Question: Why do some images show blank/black? These images are fetched from the server by Picasso library.
This is the screen shot

'''
Picasso.with(getApplicationContext()).load(profileModel.getDoc_pic()).into(docPic);
'''
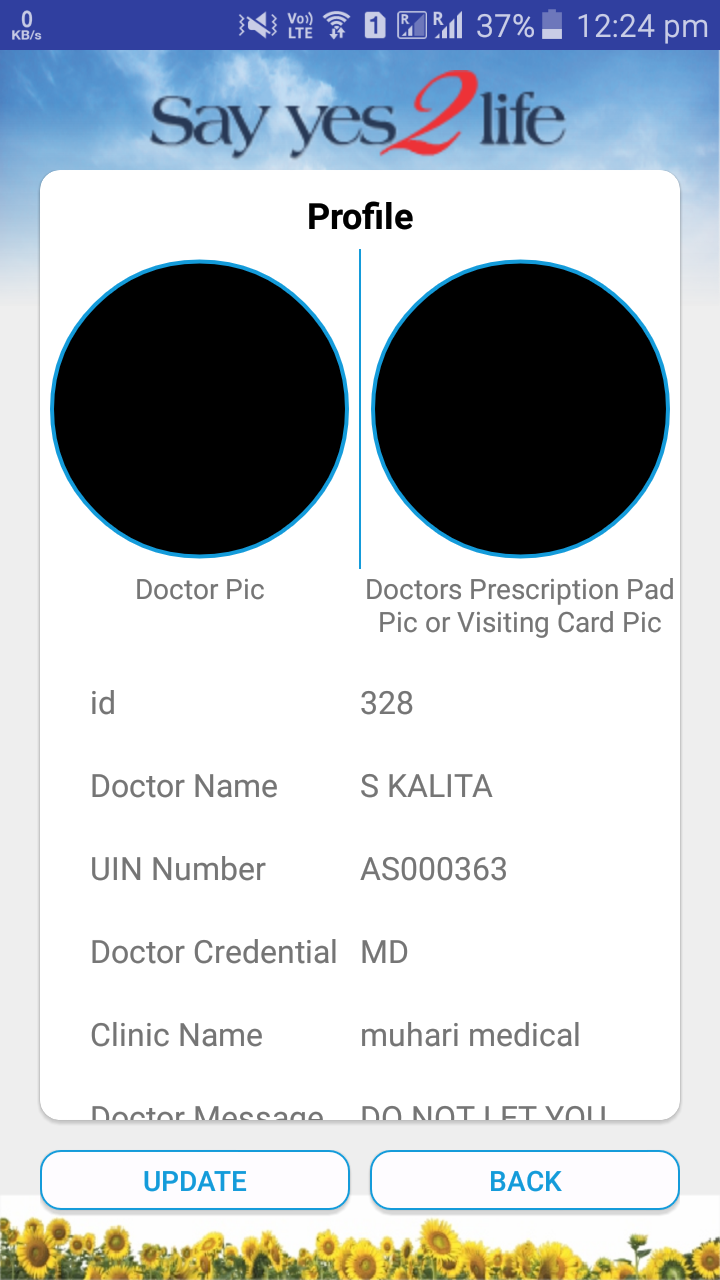
Answer: About <URL>
> Picasso supports both download and error placeholders as optional
features.
you can use place holder and error for this purpose.
'''
Picasso.with(getApplicationContext()).load(profileModel.getDoc_pic()).placeholder(R.drawable.tmp_image).error(R.drawable.tmp_image).into(docPic);
'''
'''
<uses-permission android:name="android.permission.INTERNET" />
'''